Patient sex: M
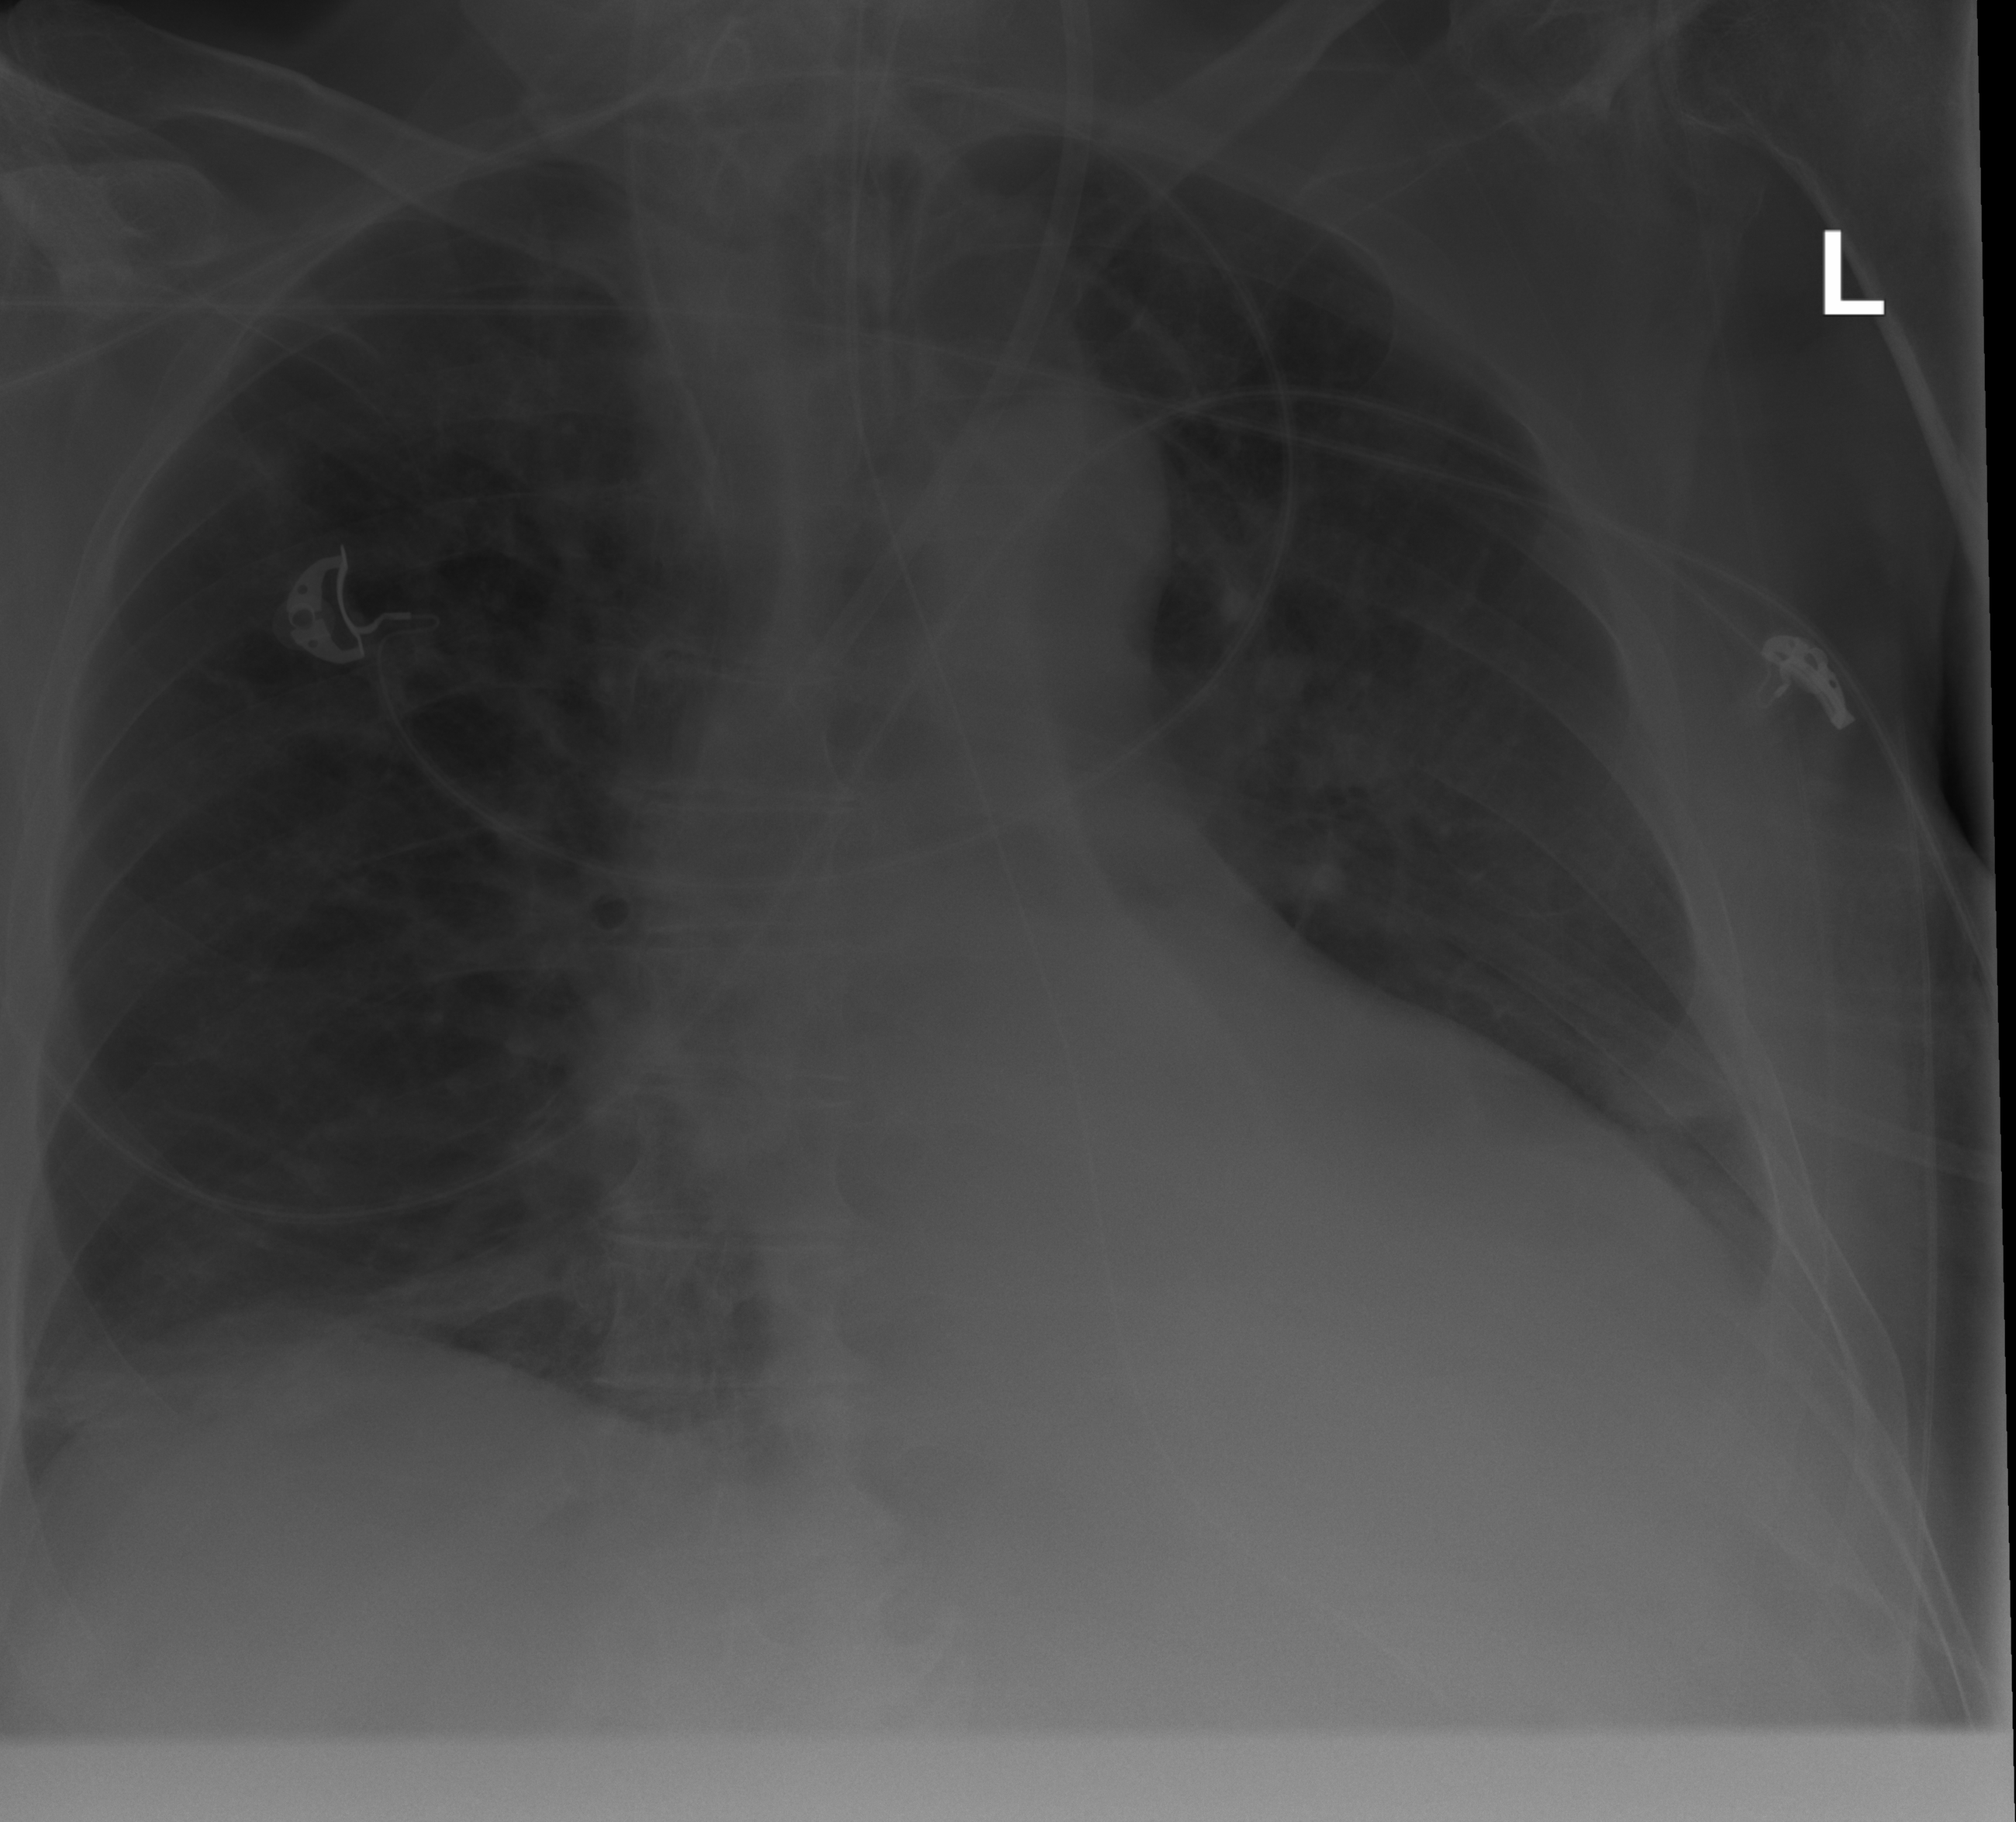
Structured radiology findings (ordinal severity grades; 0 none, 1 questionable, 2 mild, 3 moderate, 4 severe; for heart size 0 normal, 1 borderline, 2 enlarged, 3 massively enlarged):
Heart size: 1
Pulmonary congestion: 2
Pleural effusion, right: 0
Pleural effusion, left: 0
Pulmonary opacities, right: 0
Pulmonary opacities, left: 0
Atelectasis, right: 2
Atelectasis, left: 2